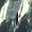
Label: 1